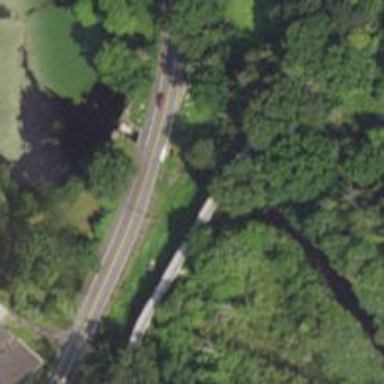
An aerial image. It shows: Bridge for cycleway.